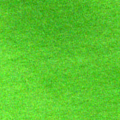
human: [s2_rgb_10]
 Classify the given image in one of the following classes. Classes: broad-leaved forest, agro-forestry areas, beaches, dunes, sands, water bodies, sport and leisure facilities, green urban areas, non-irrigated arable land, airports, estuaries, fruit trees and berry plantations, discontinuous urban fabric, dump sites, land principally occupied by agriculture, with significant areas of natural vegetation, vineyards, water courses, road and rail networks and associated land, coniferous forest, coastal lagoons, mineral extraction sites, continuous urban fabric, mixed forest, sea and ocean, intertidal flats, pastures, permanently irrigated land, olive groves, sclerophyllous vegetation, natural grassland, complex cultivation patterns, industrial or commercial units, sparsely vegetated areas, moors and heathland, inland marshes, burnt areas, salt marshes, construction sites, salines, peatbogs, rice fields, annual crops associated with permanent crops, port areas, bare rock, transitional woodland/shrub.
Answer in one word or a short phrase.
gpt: coastal lagoons